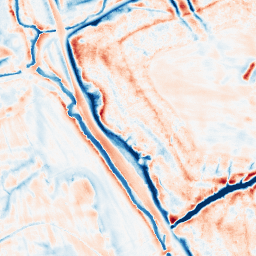
Category: edge_preserving
Decomposition family: bilateral
Decomposition parameters: d: 21
sigma_color: 75
sigma_space: 100
Upsampling method: quartic
Upsampling parameters: scale: 8
Upsampling scale: 8